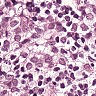
Metastatic tissue present: yes